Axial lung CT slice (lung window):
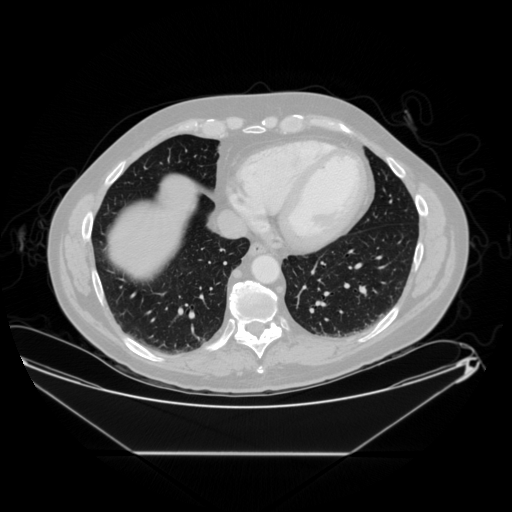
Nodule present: no